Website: lowes
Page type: review-order
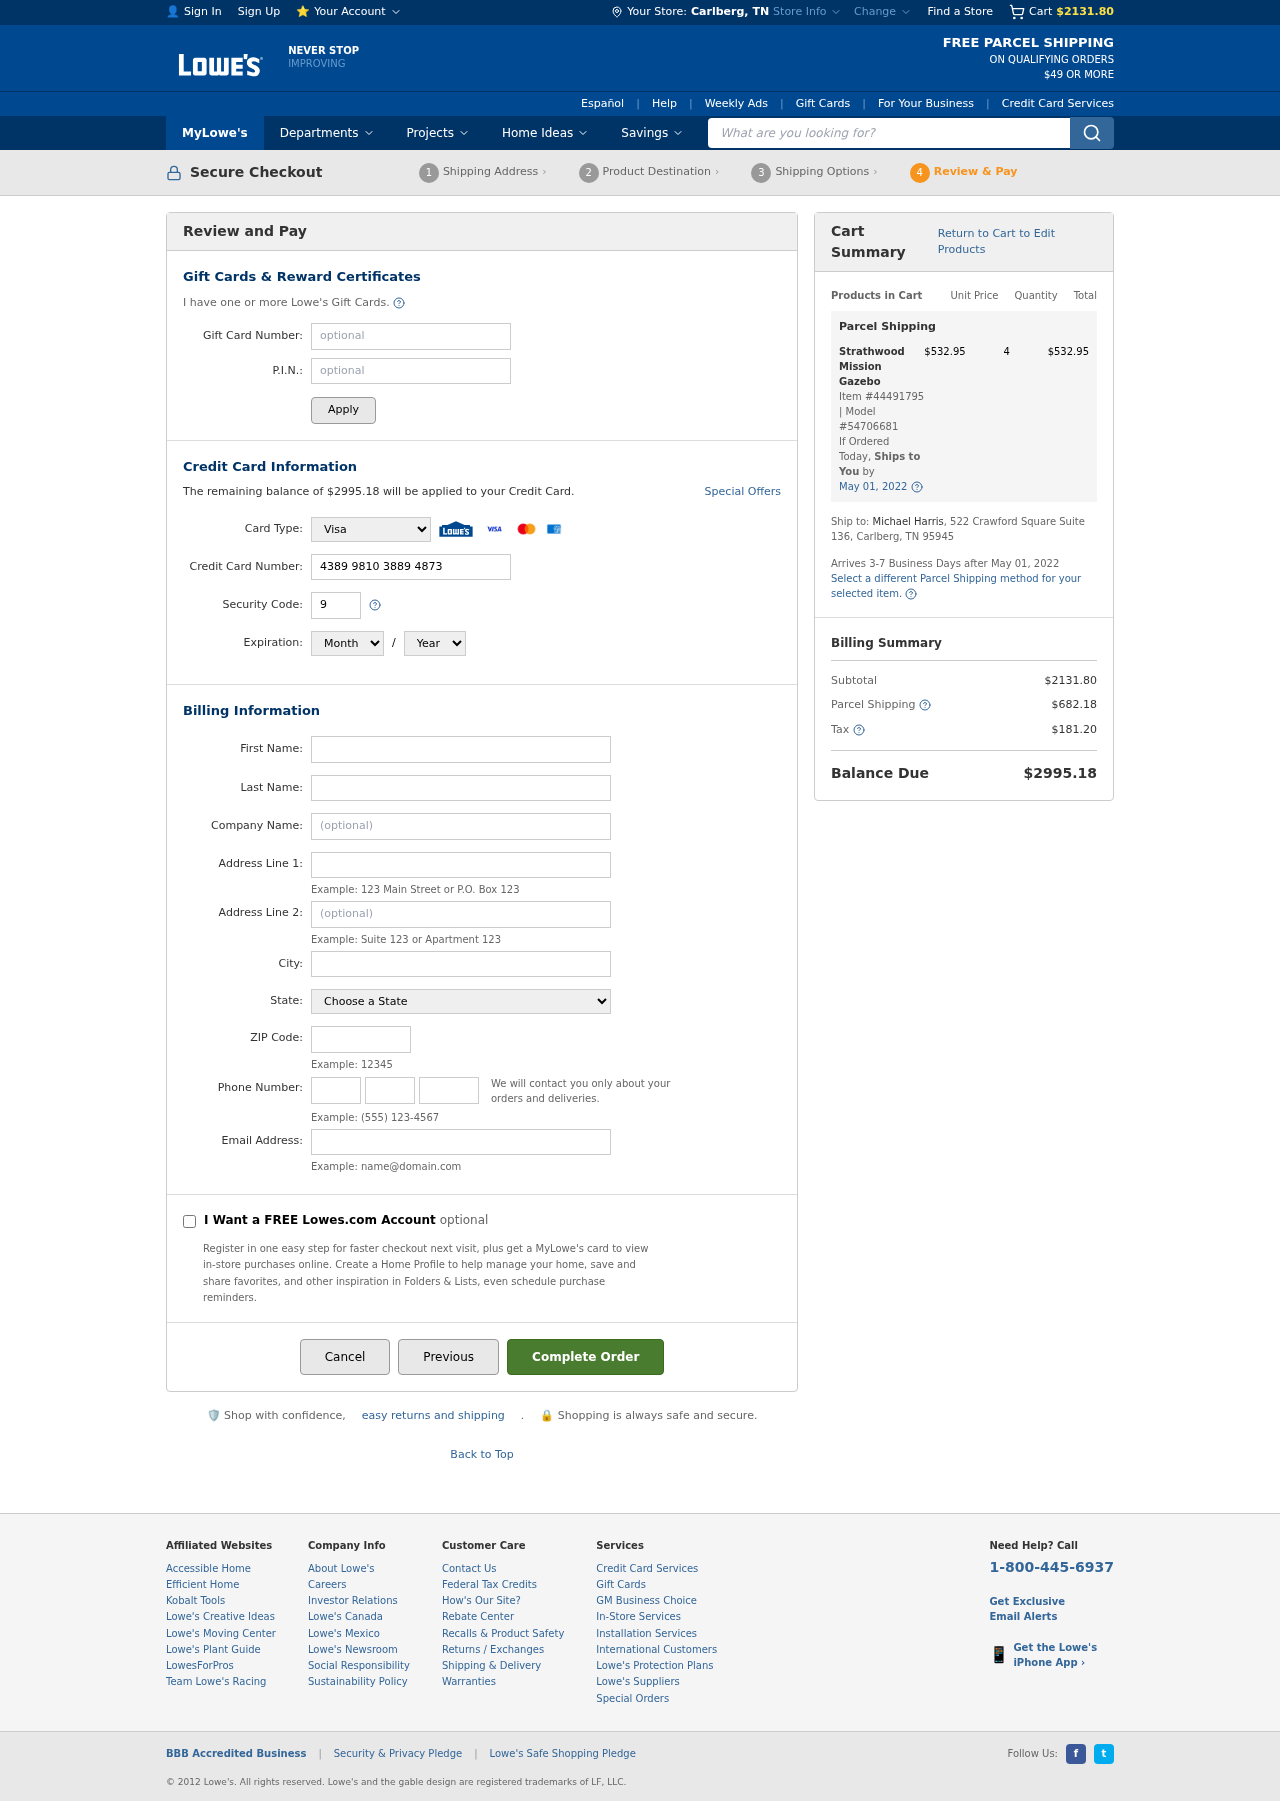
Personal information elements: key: PII_CARD_CVV
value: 981
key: PII_CARD_EXPIRY_MONTH
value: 02
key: PII_CARD_EXPIRY_YEAR
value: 30
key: PII_CARD_NUMBER
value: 4389 9810 3889 4873
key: PII_CARD_TYPE
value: Visa
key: PII_CITY
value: Carlberg
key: PII_CITY_STATE
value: Carlberg, TN
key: PII_EMAIL
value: mharris@yahoo.com
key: PII_FIRSTNAME
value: Michael
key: PII_LASTNAME
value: Harris
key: PII_PHONE_AREA
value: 314
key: PII_PHONE_PREFIX
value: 202
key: PII_PHONE_SUFFIX
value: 8169
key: PII_POSTCODE
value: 95945
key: PII_STATE
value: Tennessee
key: PII_STREET
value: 522 Crawford Square Suite 136
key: PII_STREET2
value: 522 Crawford Square Suite 136
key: PII_STREET2
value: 025 Andrew Lodge
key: PII_FULLNAME2
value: Michael Harris
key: PII_CITY_STATE_ZIP2
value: Carlberg, TN 95945
Product elements: key: PRODUCT1_NAME
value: Strathwood Mission Gazebo
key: PRODUCT1_PRICE
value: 532.95
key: PRODUCT1_QUANTITY
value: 4
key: PRODUCT1_ITEM_NUMBER
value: Item #44491795
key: PRODUCT1_MODEL_NUMBER
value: Model #54706681
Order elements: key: ORDER_SUBTOTAL
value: $2131.80
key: ORDER_BALANCE_DUE
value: $2995.18
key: ORDER_SHIPPING_DATE
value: May 01, 2022
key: ORDER_ITEM_TOTAL
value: $532.95
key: ORDER_SHIPPING_DATE2
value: May 01, 2022
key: ORDER_SHIPPING_COST
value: $682.18
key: ORDER_TAX
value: $181.20
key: ORDER_TOTAL
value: $2995.18
Search elements: key: HEADER_SEARCH
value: What are you looking for?